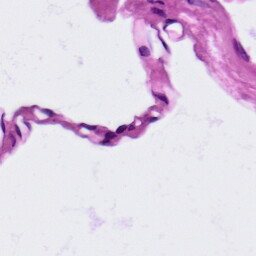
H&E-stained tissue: Lung